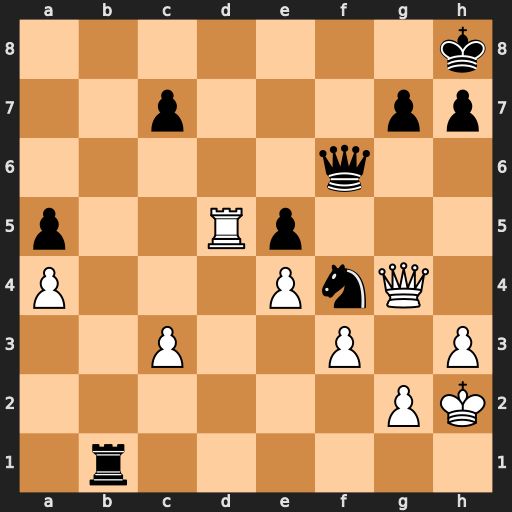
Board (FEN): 7k/2p3pp/5q2/p2Rp3/P3PnQ1/2P2P1P/6PK/1r6
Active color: w
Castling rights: -
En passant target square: -
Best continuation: Qc8+ Qd8 Rxd8#